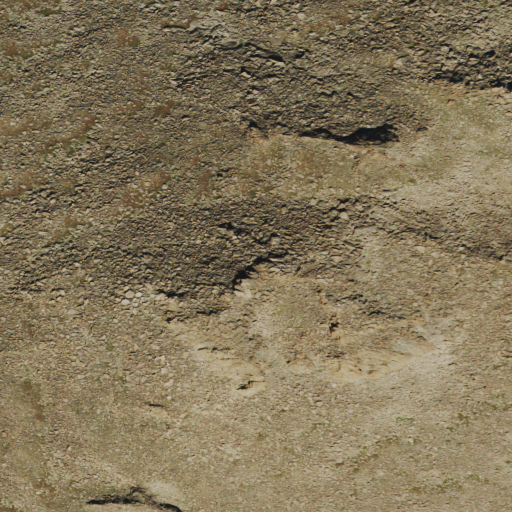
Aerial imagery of mountain in Wyoming named Middle Mountain containing grassland and shrub